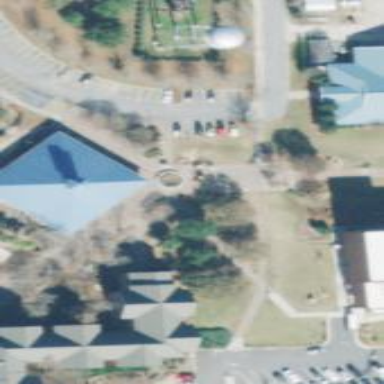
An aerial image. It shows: College building.